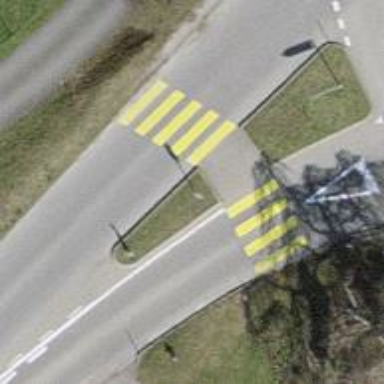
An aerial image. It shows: Marked crossing with zebra sign and island in the middle.